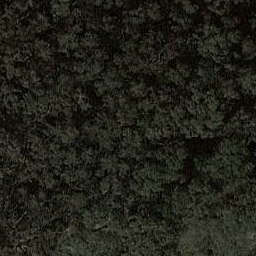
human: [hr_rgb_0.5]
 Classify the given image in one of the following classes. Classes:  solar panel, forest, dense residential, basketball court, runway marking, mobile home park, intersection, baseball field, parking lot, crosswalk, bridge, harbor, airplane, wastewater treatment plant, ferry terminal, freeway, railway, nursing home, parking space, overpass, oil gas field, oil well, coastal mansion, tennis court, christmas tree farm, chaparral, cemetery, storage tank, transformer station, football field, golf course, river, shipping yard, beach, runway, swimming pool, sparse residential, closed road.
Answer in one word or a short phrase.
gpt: forest